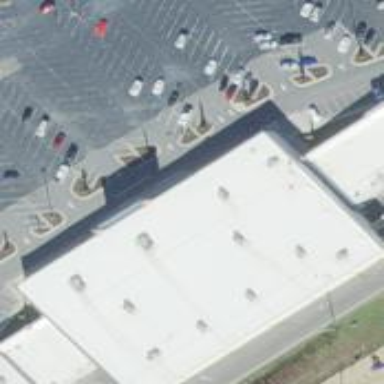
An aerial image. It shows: Building.